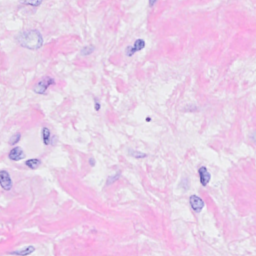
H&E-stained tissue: Breast